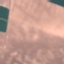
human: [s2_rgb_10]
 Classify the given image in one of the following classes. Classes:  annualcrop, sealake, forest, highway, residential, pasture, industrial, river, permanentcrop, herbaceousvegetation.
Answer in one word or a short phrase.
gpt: AnnualCrop